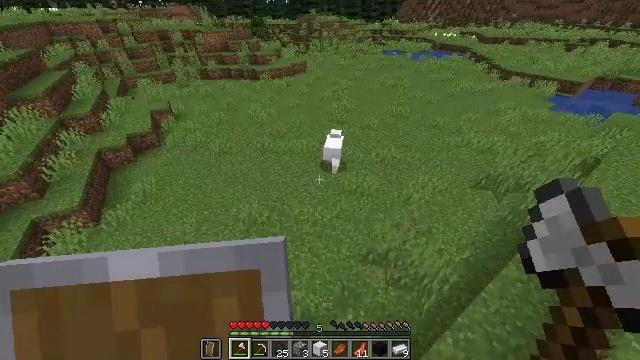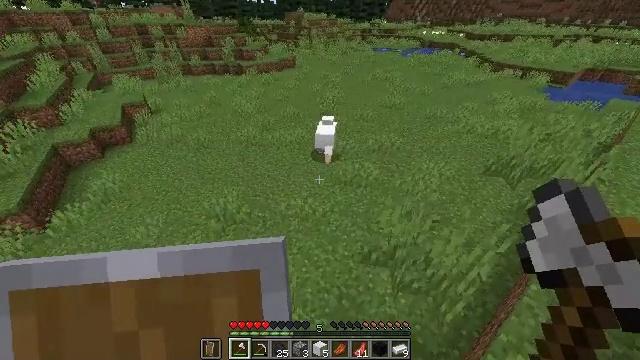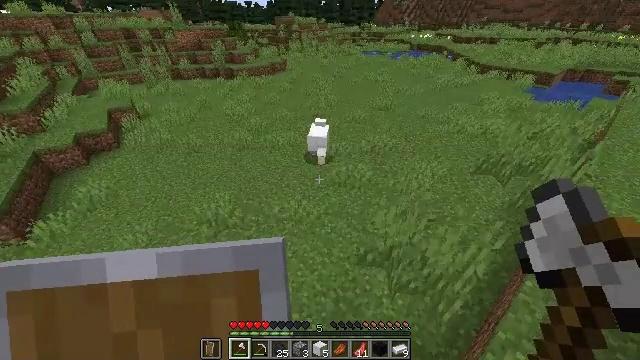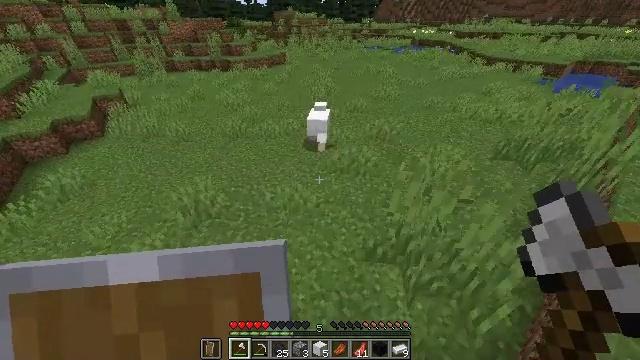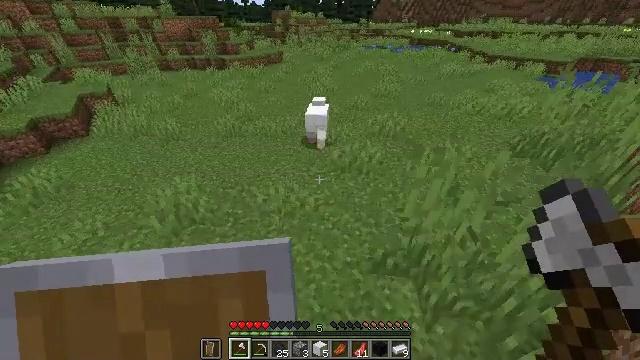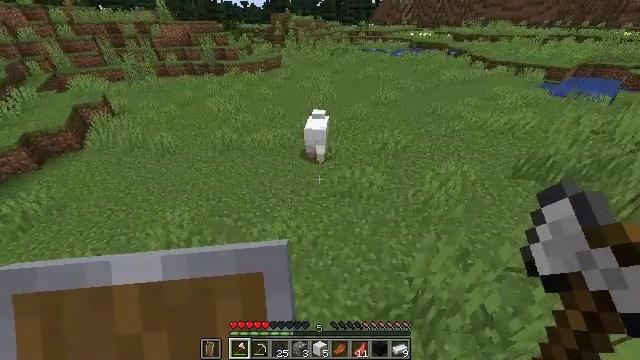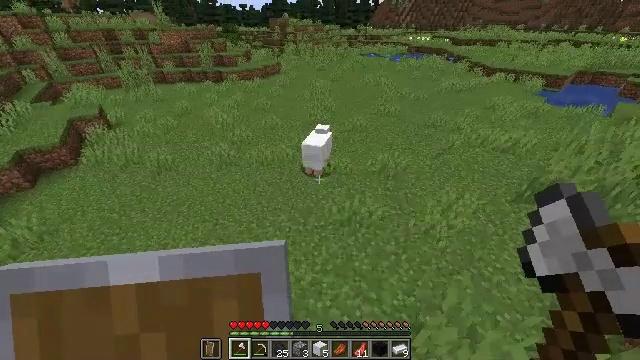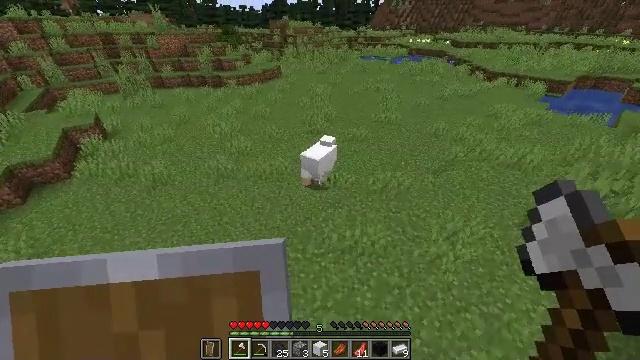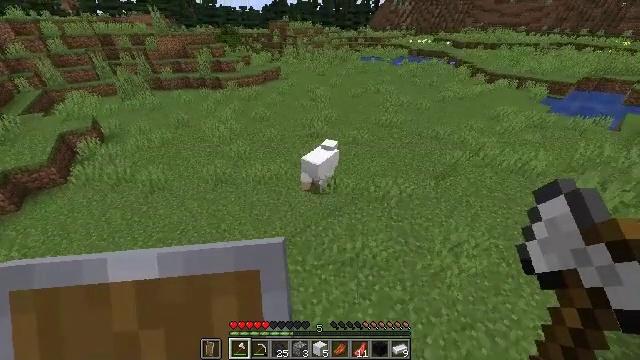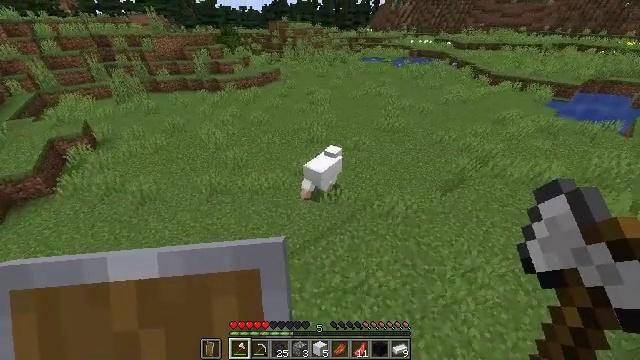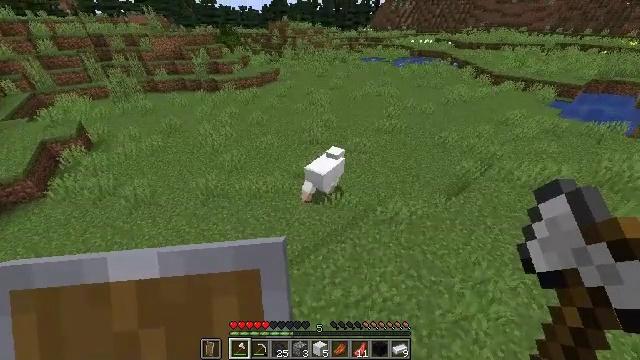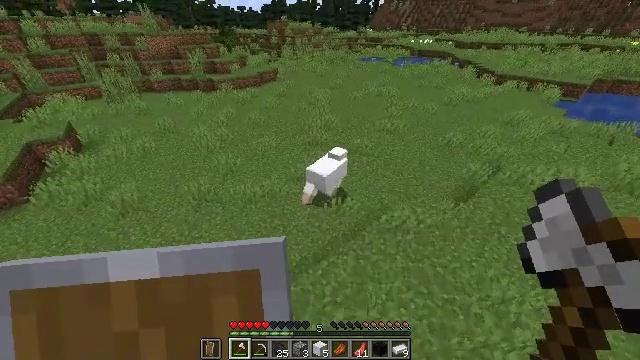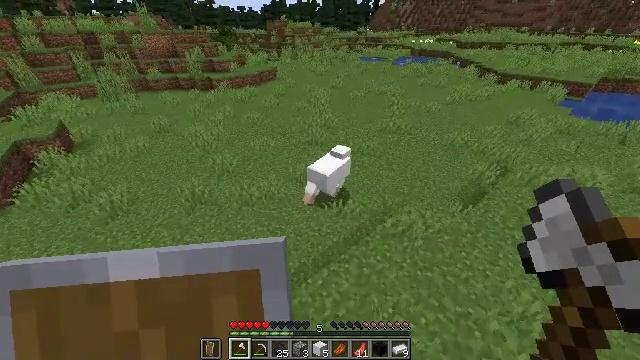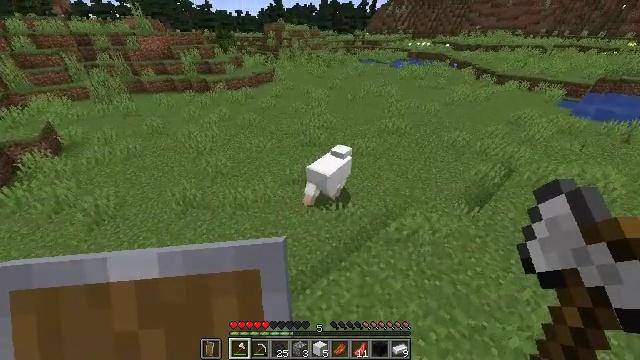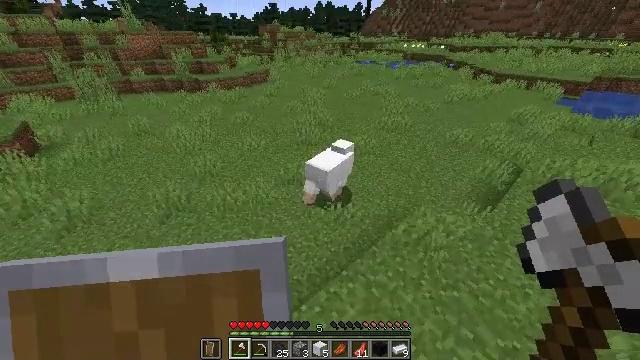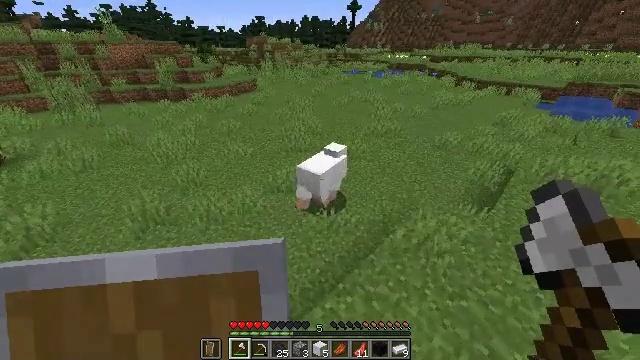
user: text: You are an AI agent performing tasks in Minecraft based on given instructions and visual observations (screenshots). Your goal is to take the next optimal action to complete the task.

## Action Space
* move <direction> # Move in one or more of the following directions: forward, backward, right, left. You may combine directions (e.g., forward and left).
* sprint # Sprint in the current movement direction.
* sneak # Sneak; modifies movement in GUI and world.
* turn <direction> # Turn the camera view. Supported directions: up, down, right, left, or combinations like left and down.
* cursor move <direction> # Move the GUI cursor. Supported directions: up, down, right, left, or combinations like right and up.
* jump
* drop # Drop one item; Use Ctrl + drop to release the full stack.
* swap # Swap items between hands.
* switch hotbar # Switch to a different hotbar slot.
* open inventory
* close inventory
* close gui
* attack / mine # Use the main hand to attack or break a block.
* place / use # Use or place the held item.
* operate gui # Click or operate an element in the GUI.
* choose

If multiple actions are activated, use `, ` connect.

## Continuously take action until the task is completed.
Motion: motion action
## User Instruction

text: Hunt a sheep.
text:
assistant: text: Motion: move forward, sprint, turn right, jump
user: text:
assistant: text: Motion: move forward, sprint, turn right, jump
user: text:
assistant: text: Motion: move forward, sprint, jump
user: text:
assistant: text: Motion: move forward, sprint, jump
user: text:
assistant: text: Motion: move forward, sprint, jump
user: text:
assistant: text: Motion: move forward, sprint, jump
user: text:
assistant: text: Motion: move forward, sprint, jump
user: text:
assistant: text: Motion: move forward, sprint, jump
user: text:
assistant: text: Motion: move forward, sprint, jump
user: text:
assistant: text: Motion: move forward, sprint, jump
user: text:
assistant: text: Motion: move forward, sprint, jump
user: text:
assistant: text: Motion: move forward, sprint, jump
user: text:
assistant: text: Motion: move forward, sprint, jump
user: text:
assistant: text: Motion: move forward, sprint, turn right, jump
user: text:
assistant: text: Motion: move forward, sprint, turn right and up
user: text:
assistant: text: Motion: move forward, sprint, turn right and up
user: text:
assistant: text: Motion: move forward, sprint, turn right
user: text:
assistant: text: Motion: move forward, sprint
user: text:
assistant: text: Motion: move forward, sprint, turn right
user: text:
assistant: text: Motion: move forward, sprint, turn right and up
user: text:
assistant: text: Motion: move forward, sprint, turn right
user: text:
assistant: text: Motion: move forward, sprint
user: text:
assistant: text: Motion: move forward, sprint
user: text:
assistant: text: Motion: move forward, sprint, turn right and up
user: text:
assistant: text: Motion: move forward, sprint, turn right, attack / mine
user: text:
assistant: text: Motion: move forward, sprint, attack / mine
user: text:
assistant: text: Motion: move forward, sprint, attack / mine
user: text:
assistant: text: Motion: move forward, sprint
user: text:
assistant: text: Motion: move forward
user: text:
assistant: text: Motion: no_op